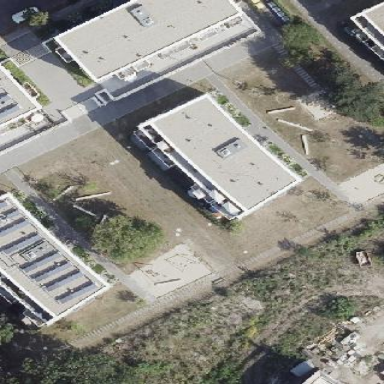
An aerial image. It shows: White apartment building with flat roof.